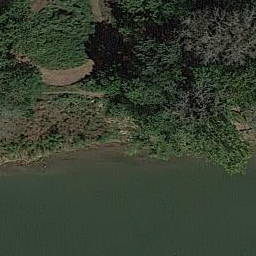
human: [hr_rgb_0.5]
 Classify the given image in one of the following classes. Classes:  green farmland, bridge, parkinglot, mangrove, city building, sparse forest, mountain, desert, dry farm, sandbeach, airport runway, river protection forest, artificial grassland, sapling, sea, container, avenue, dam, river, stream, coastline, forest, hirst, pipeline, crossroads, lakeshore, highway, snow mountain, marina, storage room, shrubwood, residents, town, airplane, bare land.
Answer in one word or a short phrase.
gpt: river protection forest